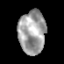
Tissue: prostate
Cell type: T cells
Senescence score: 0.2311
Nuclear area (px): 1155
Mean DAPI intensity: 160.965